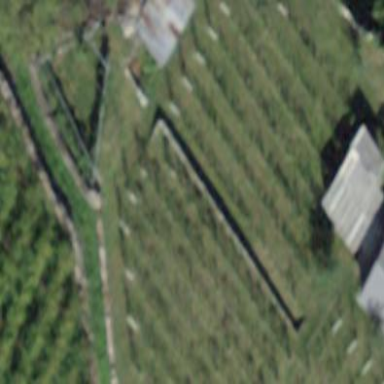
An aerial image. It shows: Vineyard with grape crops.